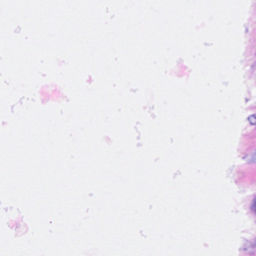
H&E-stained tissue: Breast